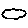
Label: cloud